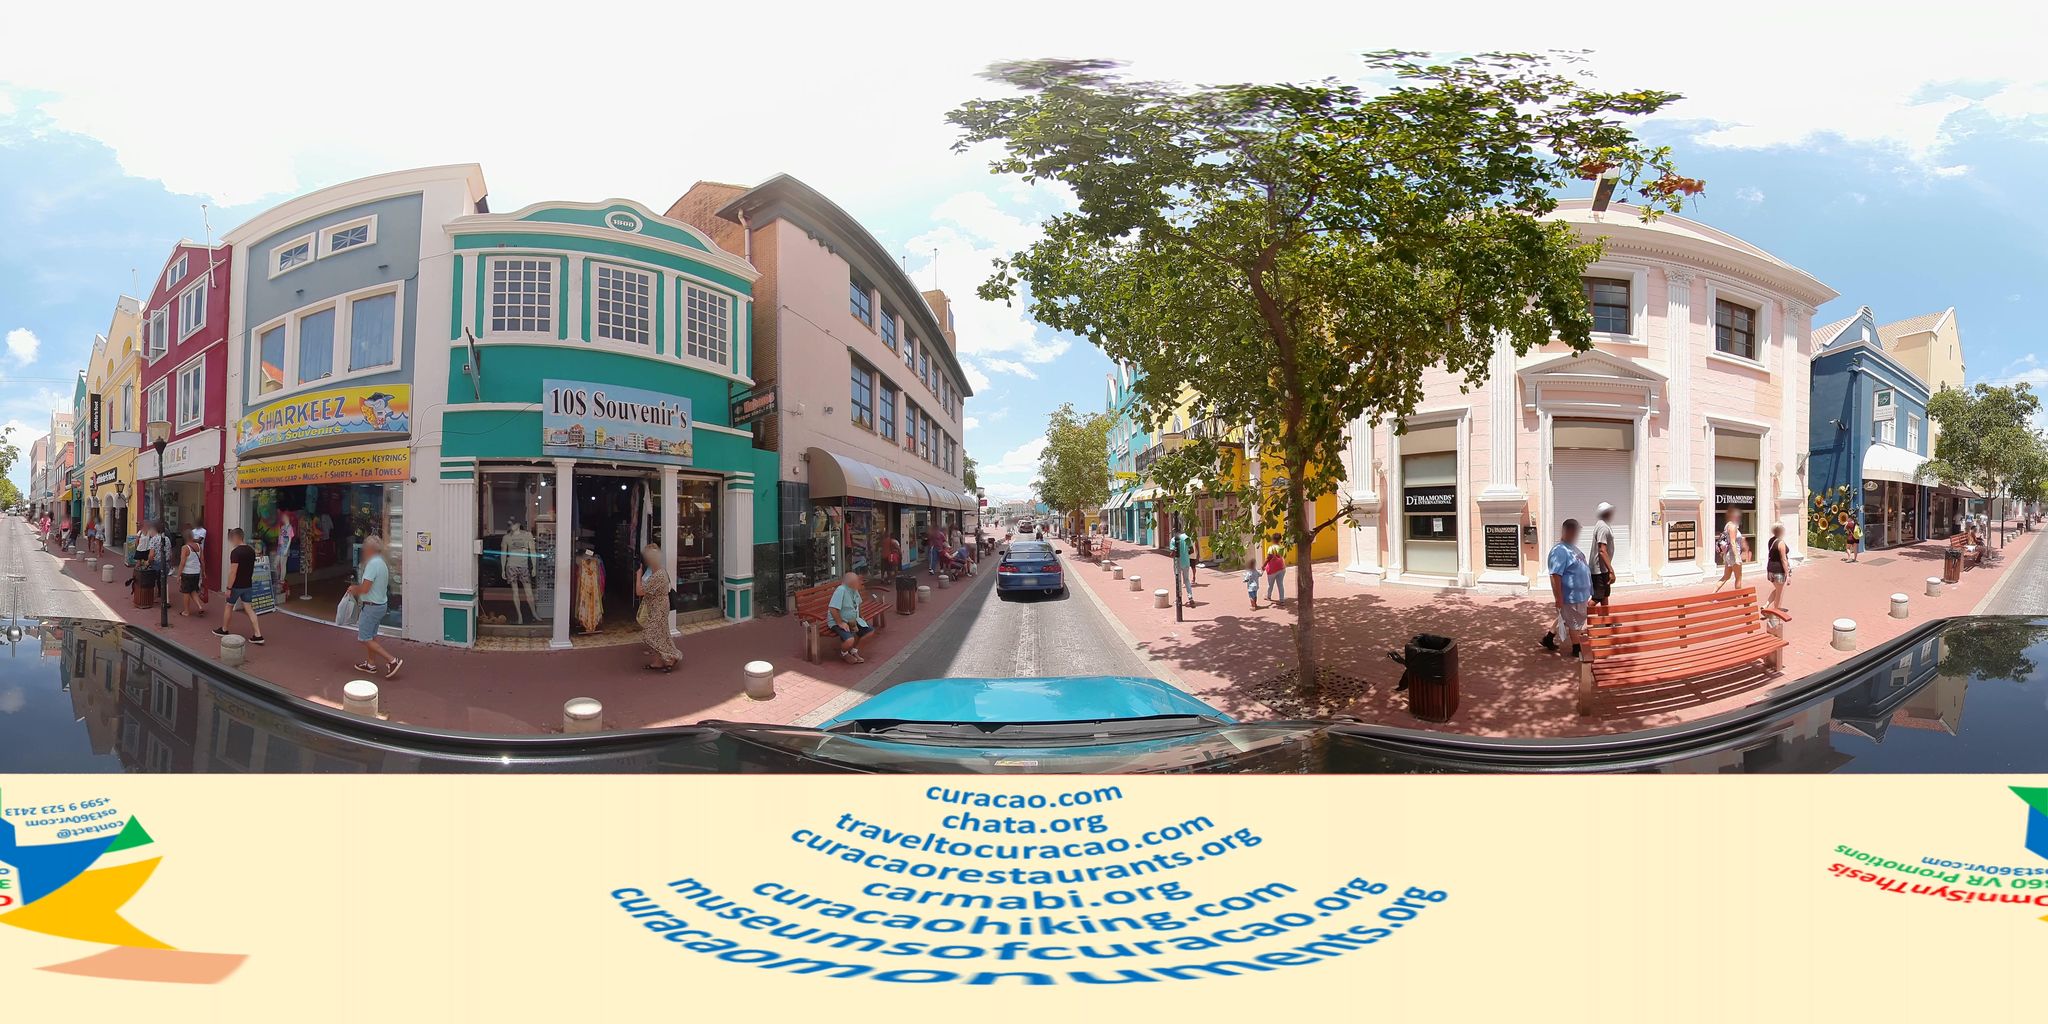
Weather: clear
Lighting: day
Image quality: good
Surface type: cycling surface
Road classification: pedestrian
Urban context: suburban or peri-urban
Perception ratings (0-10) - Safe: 4.26, Lively: 4.59, Beautiful: 6.43, Boring: 5.06, Depressing: 8.24, Wealthy: 4.86